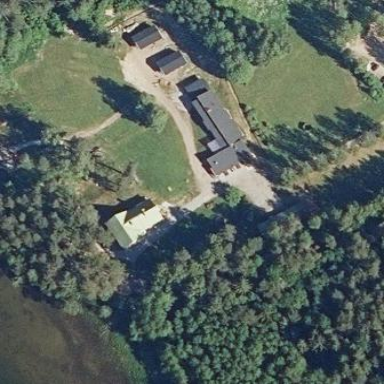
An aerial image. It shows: Summer camp area designated as campsite.